Interaction volume radius: 5 \u00c5
Interaction volume height: 10 \u00c5
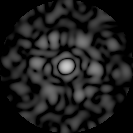
Disorder parameter: 0.8951